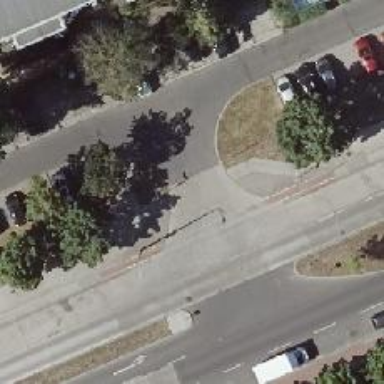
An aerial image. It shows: Unmarked crossing on the road.